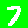
Digit: 7